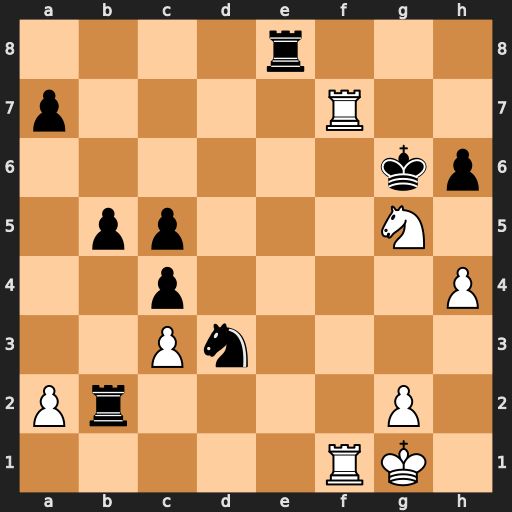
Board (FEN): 4r3/p4R2/6kp/1pp3N1/2p4P/2Pn4/Pr4P1/5RK1
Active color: w
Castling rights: -
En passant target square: -
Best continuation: R1f6+ Kh5 Ne6 Rxe6 Rxe6 Rb1+ Kh2